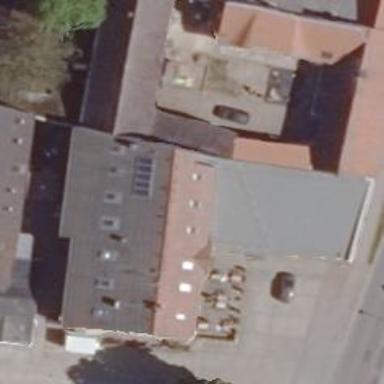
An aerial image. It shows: Hotel.